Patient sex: F
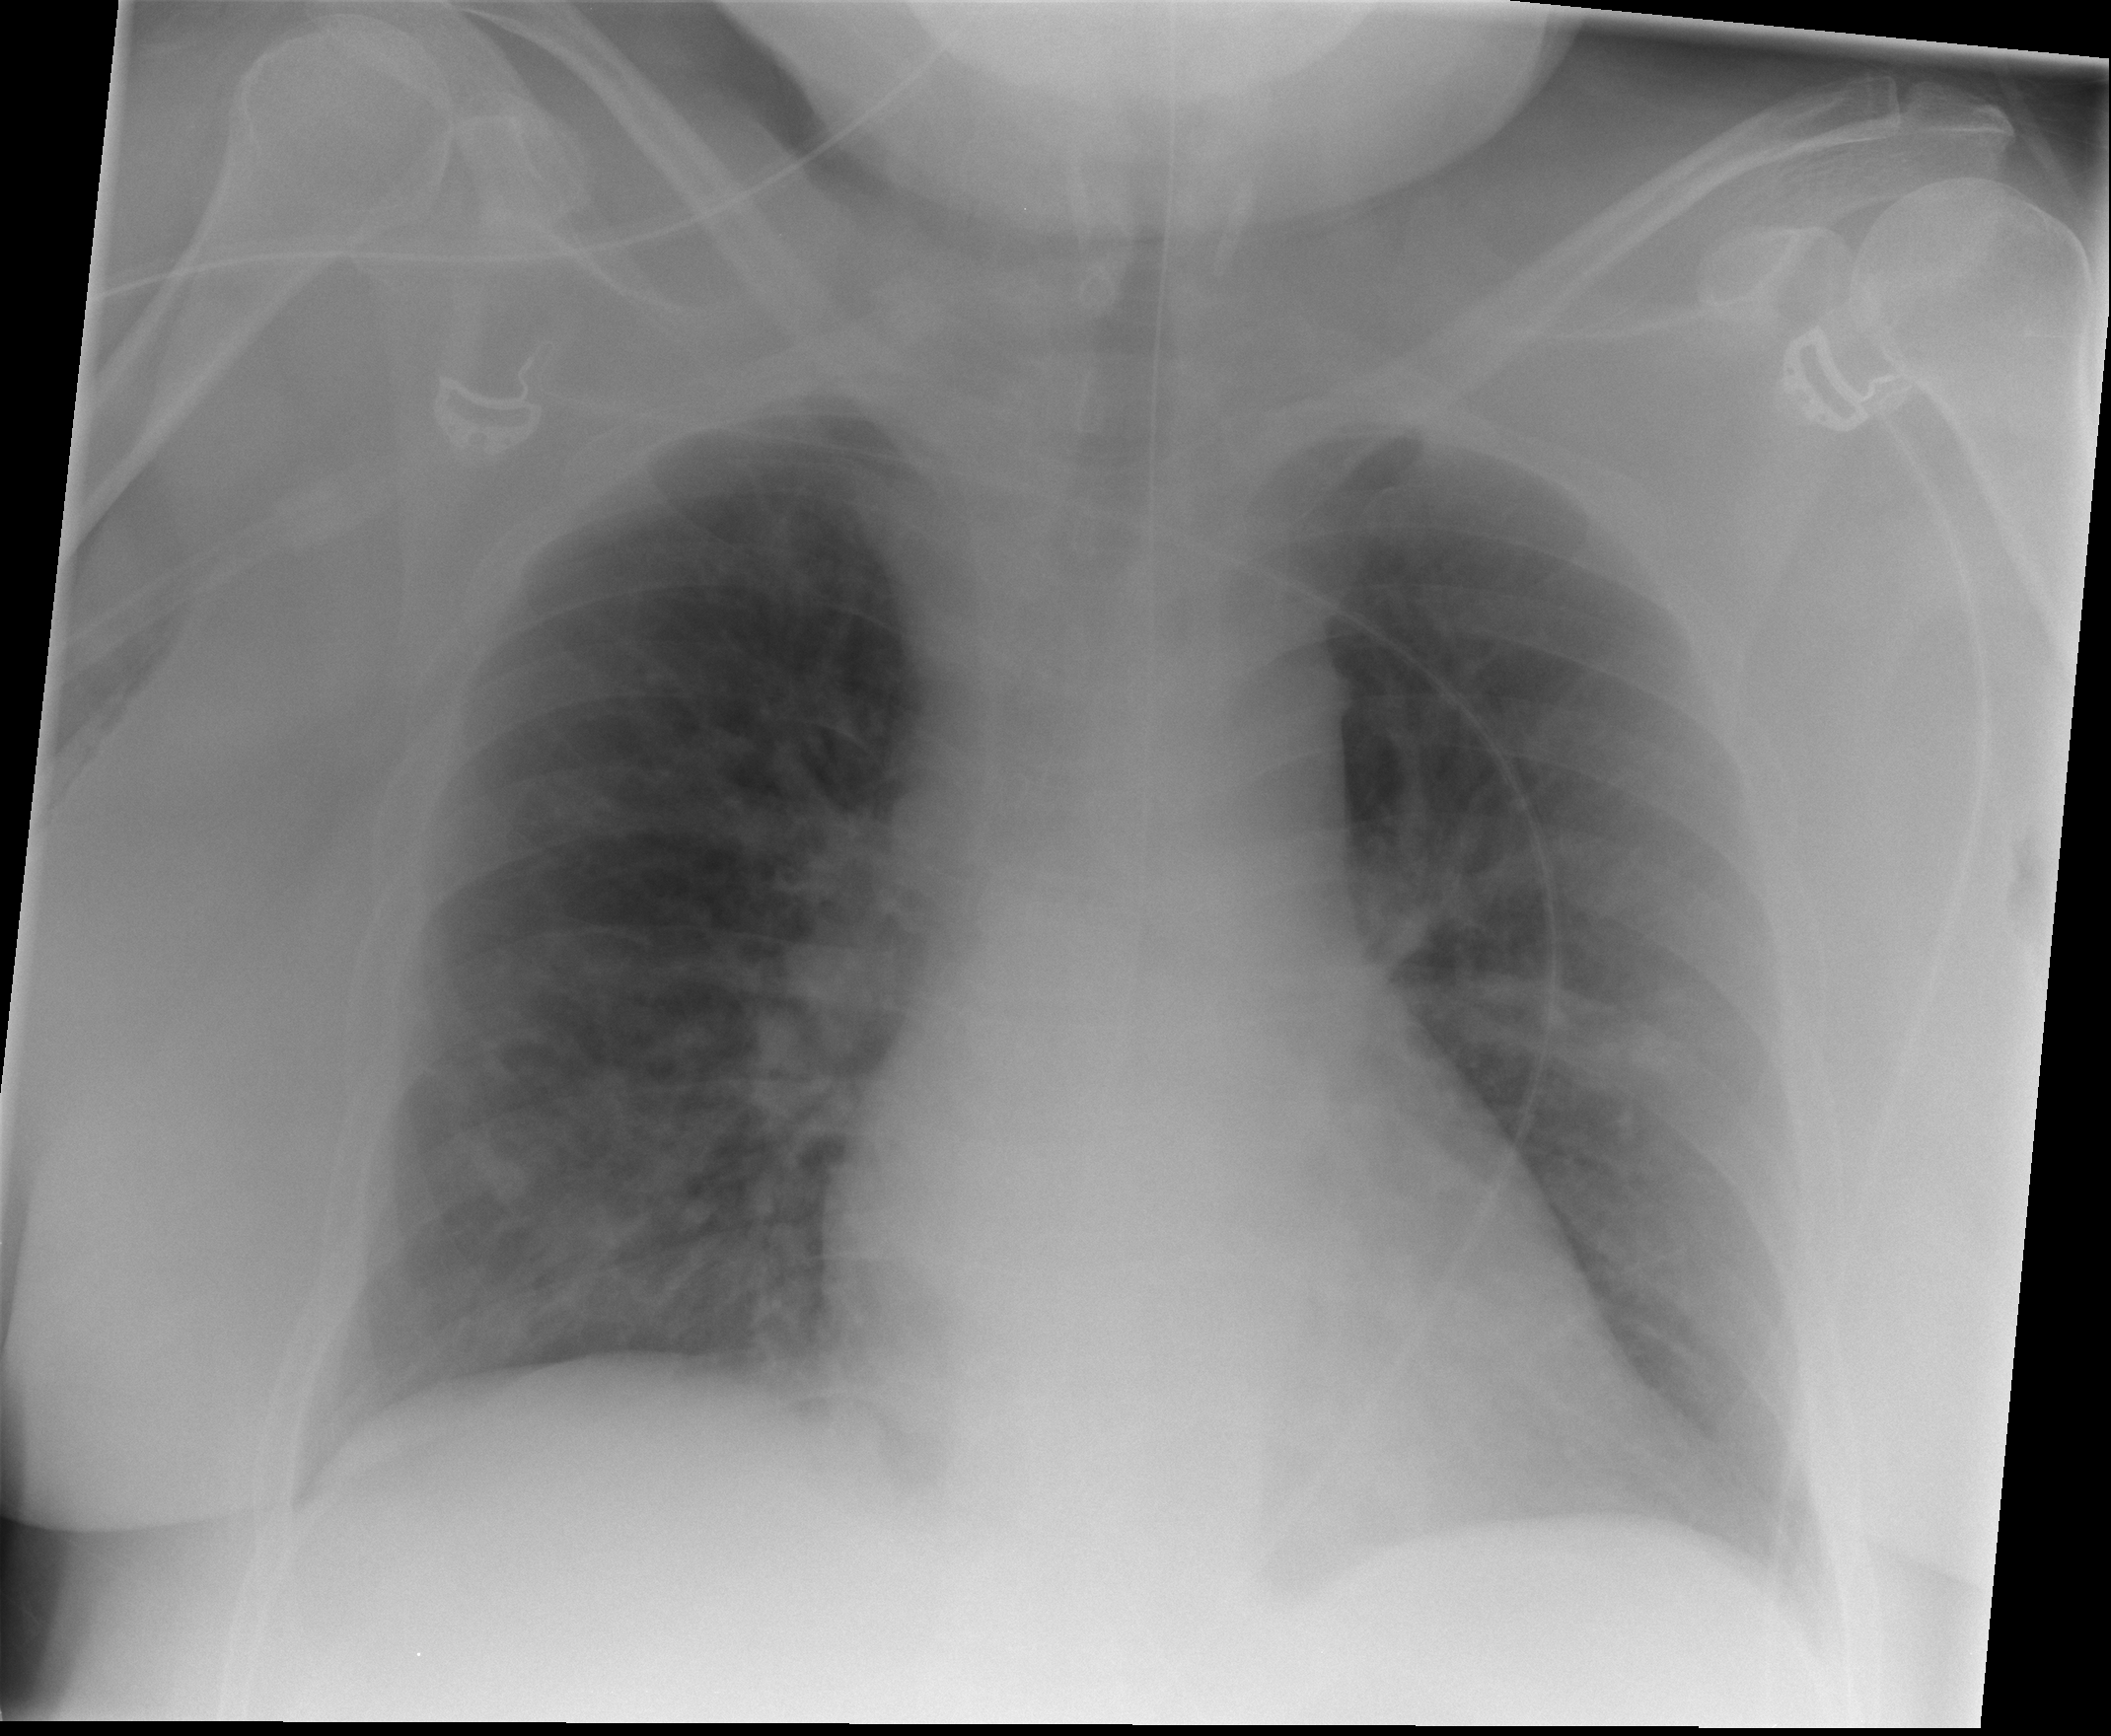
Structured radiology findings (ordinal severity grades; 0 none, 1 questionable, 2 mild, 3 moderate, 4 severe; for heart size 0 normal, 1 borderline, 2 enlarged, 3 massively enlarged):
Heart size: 0
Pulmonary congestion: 1
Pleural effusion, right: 0
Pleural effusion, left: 0
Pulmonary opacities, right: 1
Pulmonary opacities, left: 1
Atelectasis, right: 0
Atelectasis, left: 2